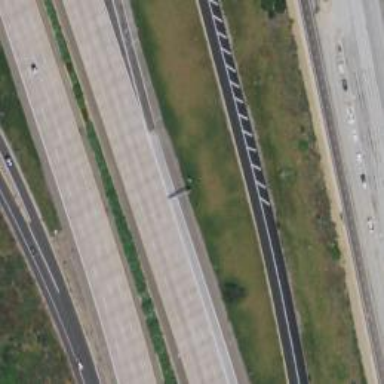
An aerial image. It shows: Motorway junction.